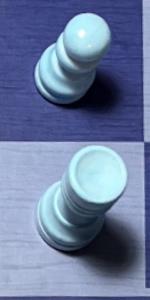
Label: Rook_White